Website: macys
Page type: gifting
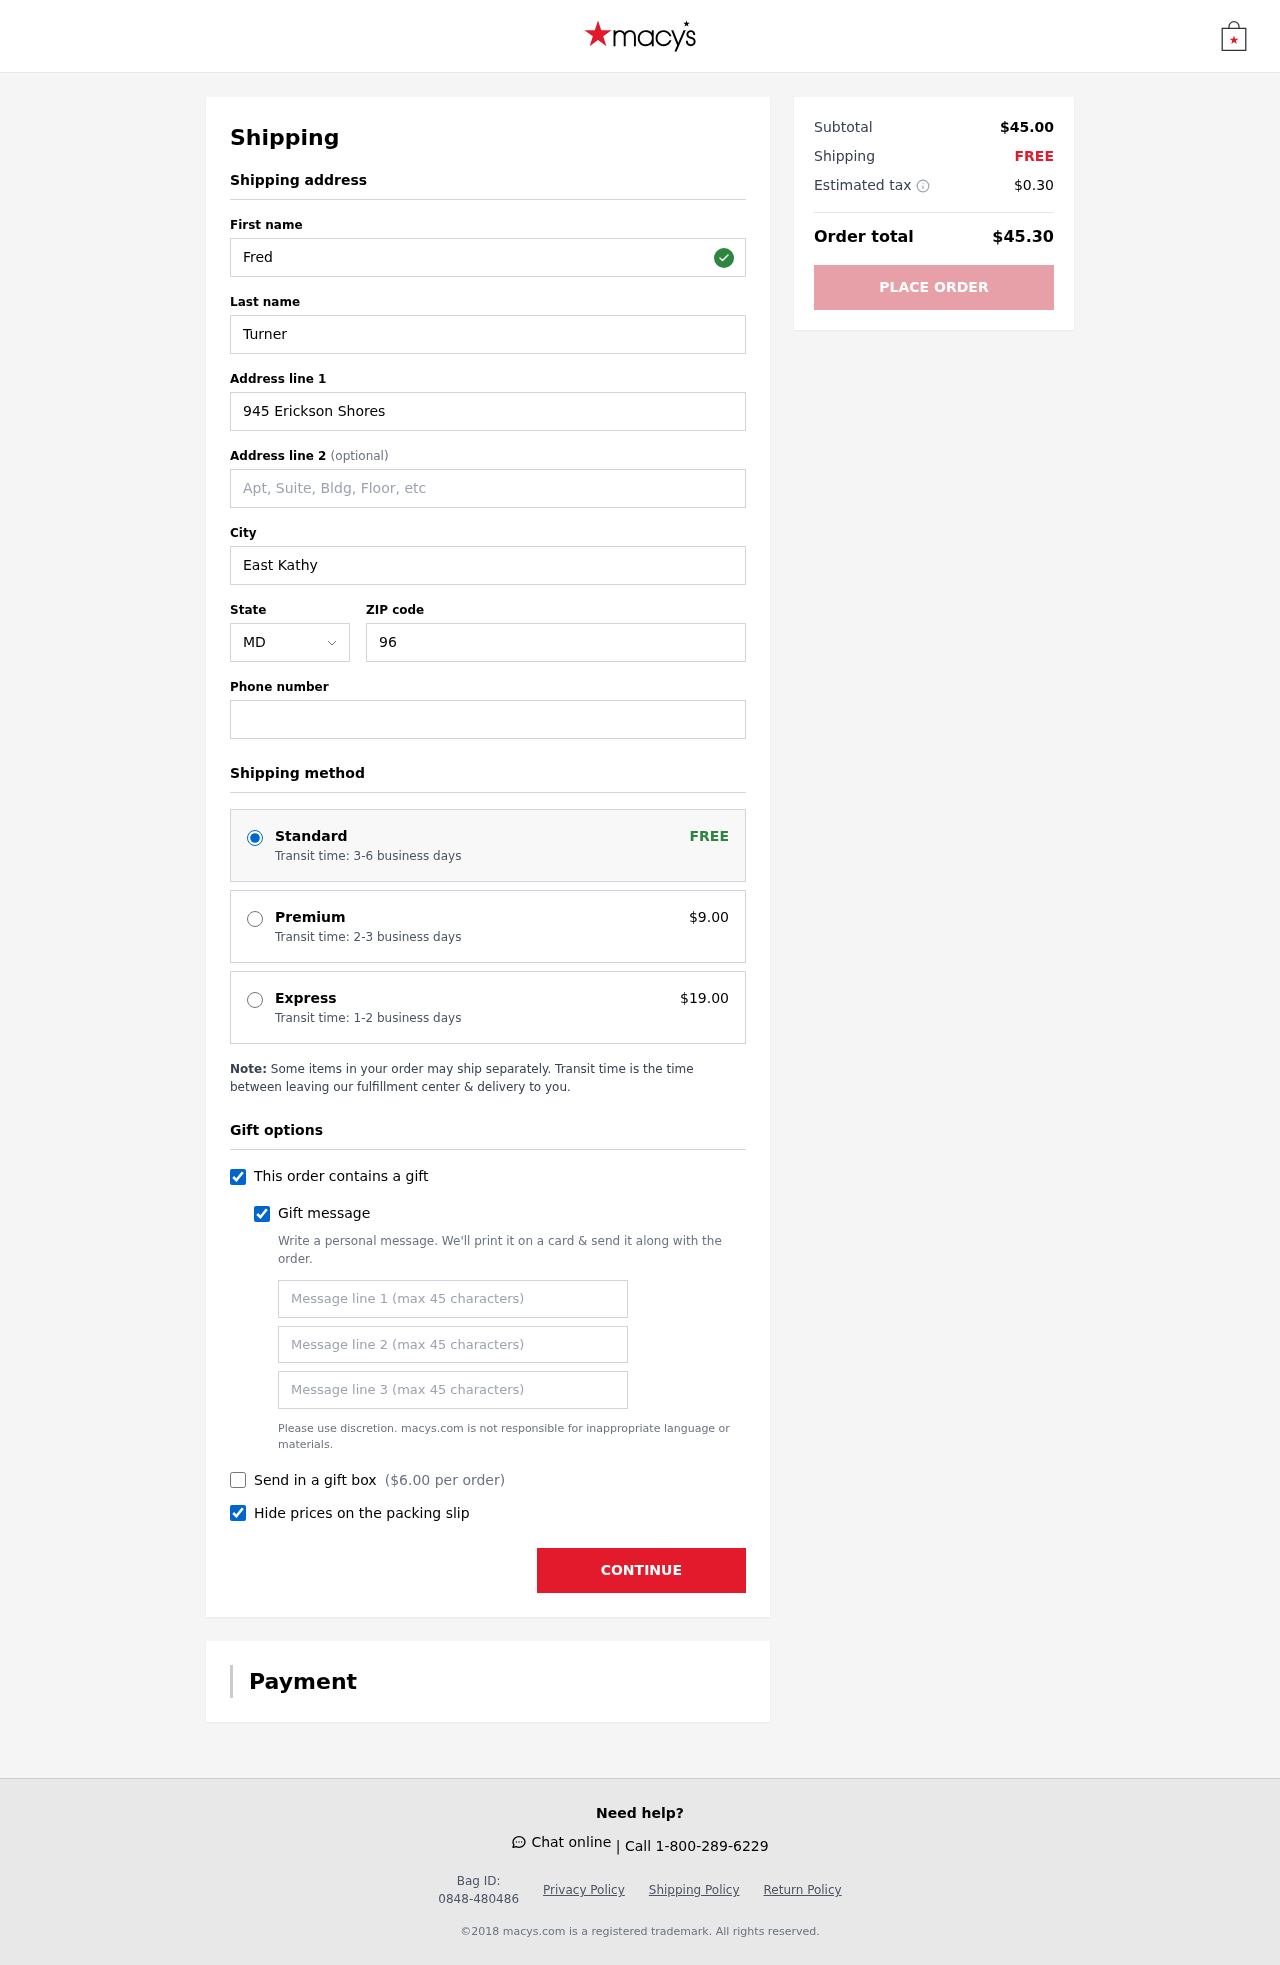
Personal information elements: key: PII_STATE_ABBR
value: MD
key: PII_FIRSTNAME
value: Fred
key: PII_LASTNAME
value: Turner
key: PII_STREET
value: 945 Erickson Shores
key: PII_CITY
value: East Kathy
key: PII_POSTCODE
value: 96457
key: PII_PHONE
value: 5433367807
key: PII_GIFT_MESSAGE
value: Hey Jeffrey, I know how much you enjoy keeping your garden in shape and sprucing up the yard, so I thought this would make your watering chores a breeze! Here’s to making your outdoor time even more enjoyable. Cheers!  Fred
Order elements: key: ORDER_SHIPPING_STANDARD
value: Transit time: 3-6 business days
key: ORDER_SHIPPING_PREMIUM
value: Transit time: 2-3 business days
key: ORDER_SHIPPING_PREMIUM_PRICE
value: $9.00
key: ORDER_SHIPPING_EXPRESS
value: Transit time: 1-2 business days
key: ORDER_SHIPPING_EXPRESS_PRICE
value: $19.00
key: ORDER_GIFT_BOX_PRICE
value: $6.00
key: ORDER_SUBTOTAL
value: $45.00
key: ORDER_SHIPPING_COST
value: FREE
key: ORDER_TAX
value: $0.30
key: ORDER_TOTAL
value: $45.30